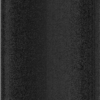
Label: dusty